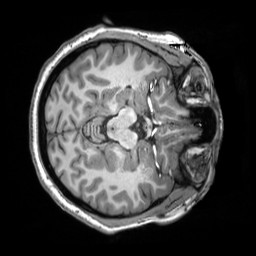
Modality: T1w
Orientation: axial
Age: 20
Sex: female